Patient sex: F
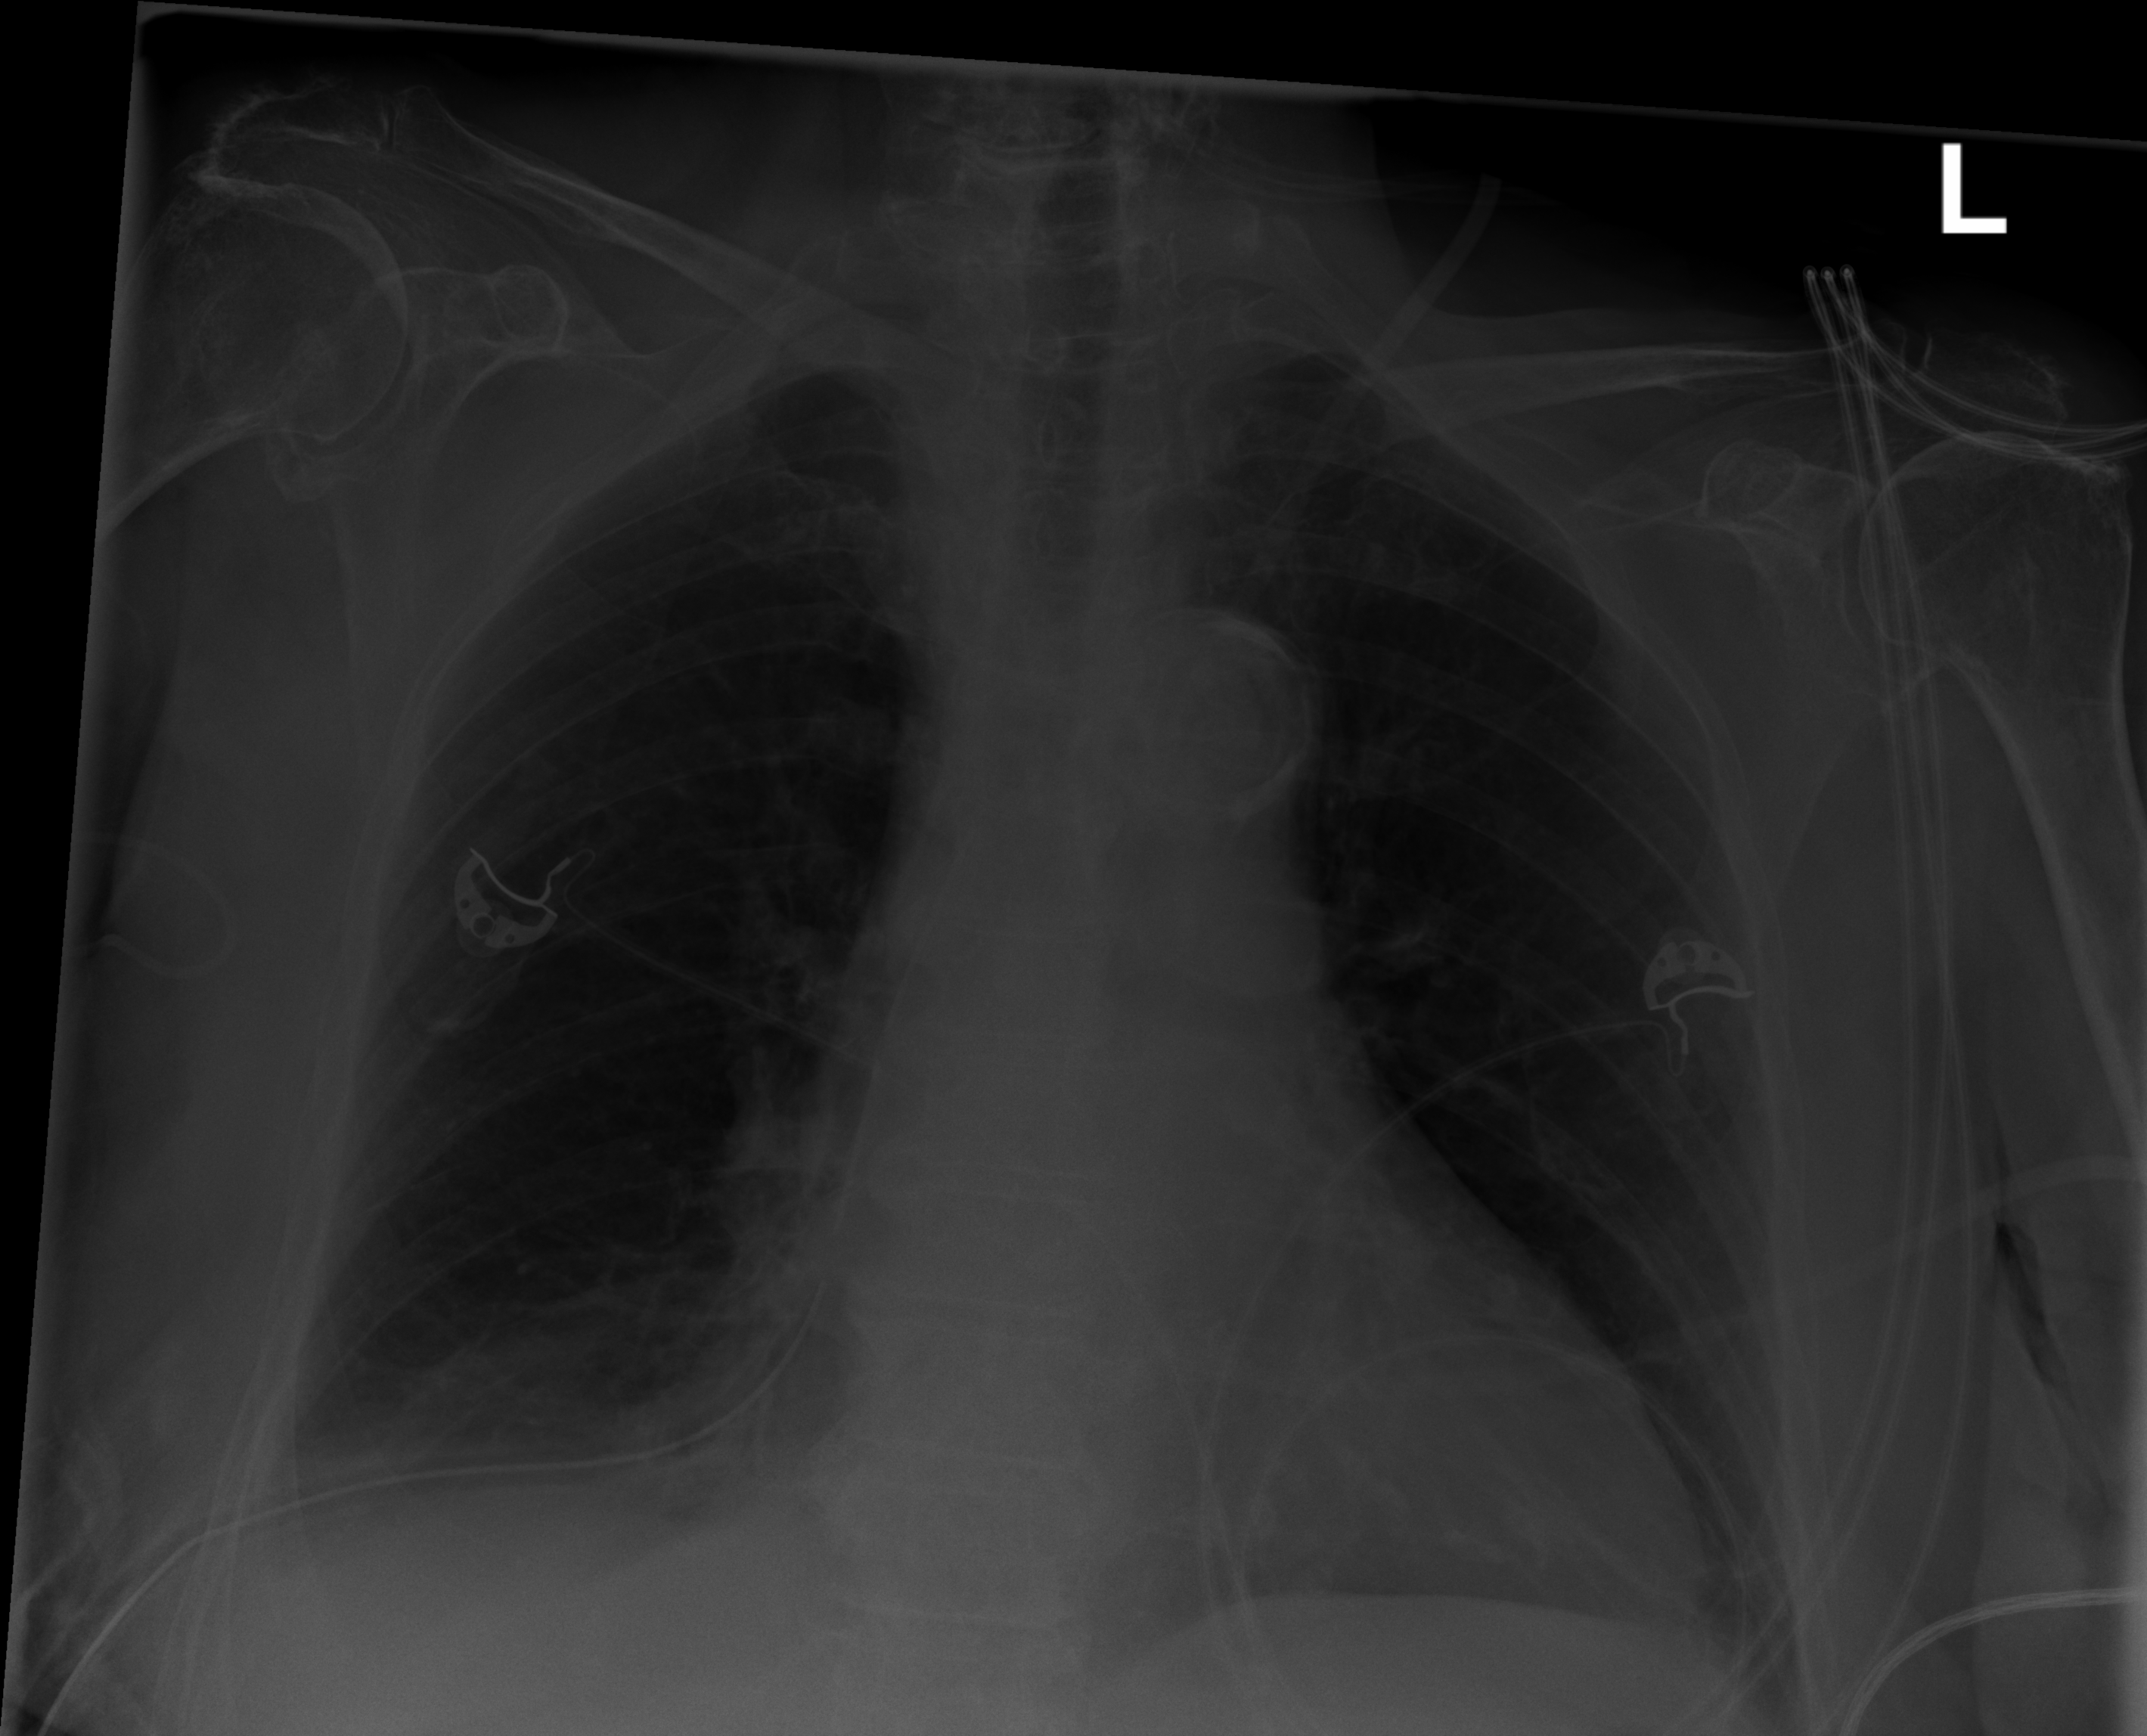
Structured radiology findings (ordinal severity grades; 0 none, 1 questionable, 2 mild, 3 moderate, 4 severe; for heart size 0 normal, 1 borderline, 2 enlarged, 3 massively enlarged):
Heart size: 2
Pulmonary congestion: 1
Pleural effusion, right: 2
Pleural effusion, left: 0
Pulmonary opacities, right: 0
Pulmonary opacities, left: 0
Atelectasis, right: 2
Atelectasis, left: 2